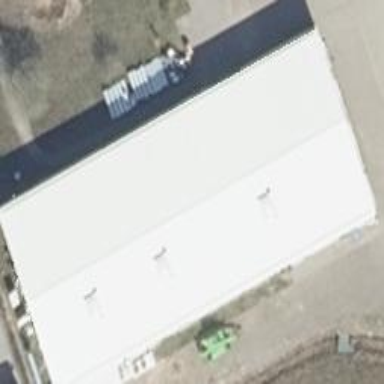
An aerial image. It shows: Manufacturing building.